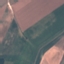
Land use / land cover: AnnualCrop